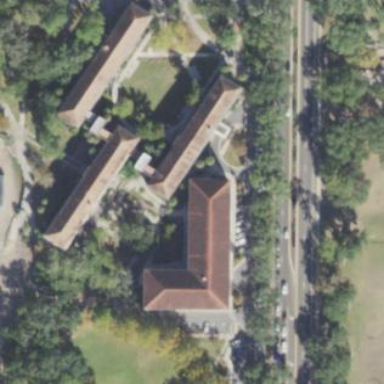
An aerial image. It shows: Residential building used as dormitory.